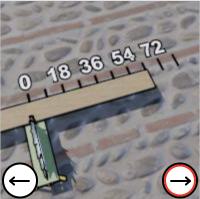
Task: length
Answer: 63
First scale value: 18.0